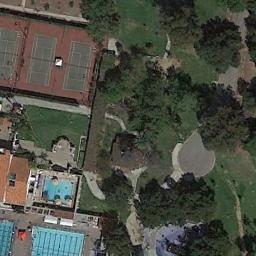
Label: tennis_court